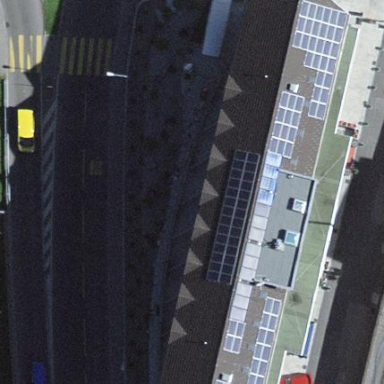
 offering hospitality services to tourists."